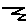
Label: zigzag